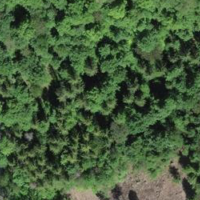
EUNIS habitat code: 41
Species observed at this site:
Asplenium scolopendrium